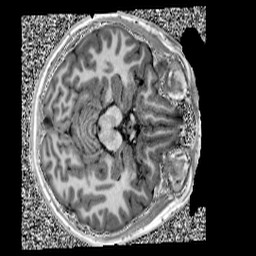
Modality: UNIT1
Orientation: axial
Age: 9
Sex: female
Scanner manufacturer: siemens
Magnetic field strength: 3 T
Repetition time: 4 s
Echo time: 0.00303 s